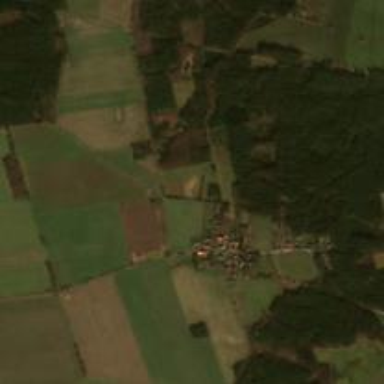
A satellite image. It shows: Village.